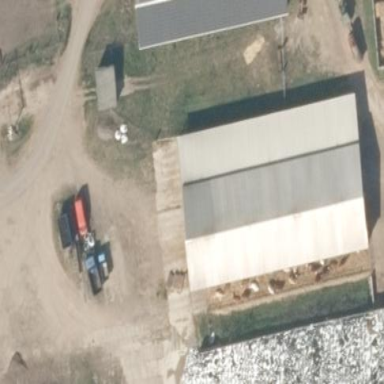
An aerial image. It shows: Cowshed building.